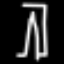
Label: pants